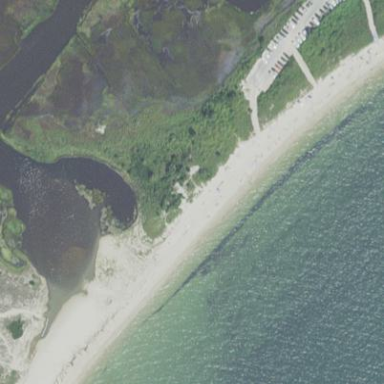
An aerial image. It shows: Sandy beach with natural surroundings.